Interaction volume radius: 10 \u00c5
Interaction volume height: 10 \u00c5
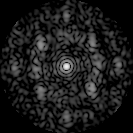
Disorder parameter: 0.6424